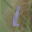
Label: 1